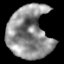
Tissue: lung
Cell type: Others
Senescence score: 0.2092
Nuclear area (px): 2180
Mean DAPI intensity: 142.186